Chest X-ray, AP view. Patient: 33 years old, sex M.
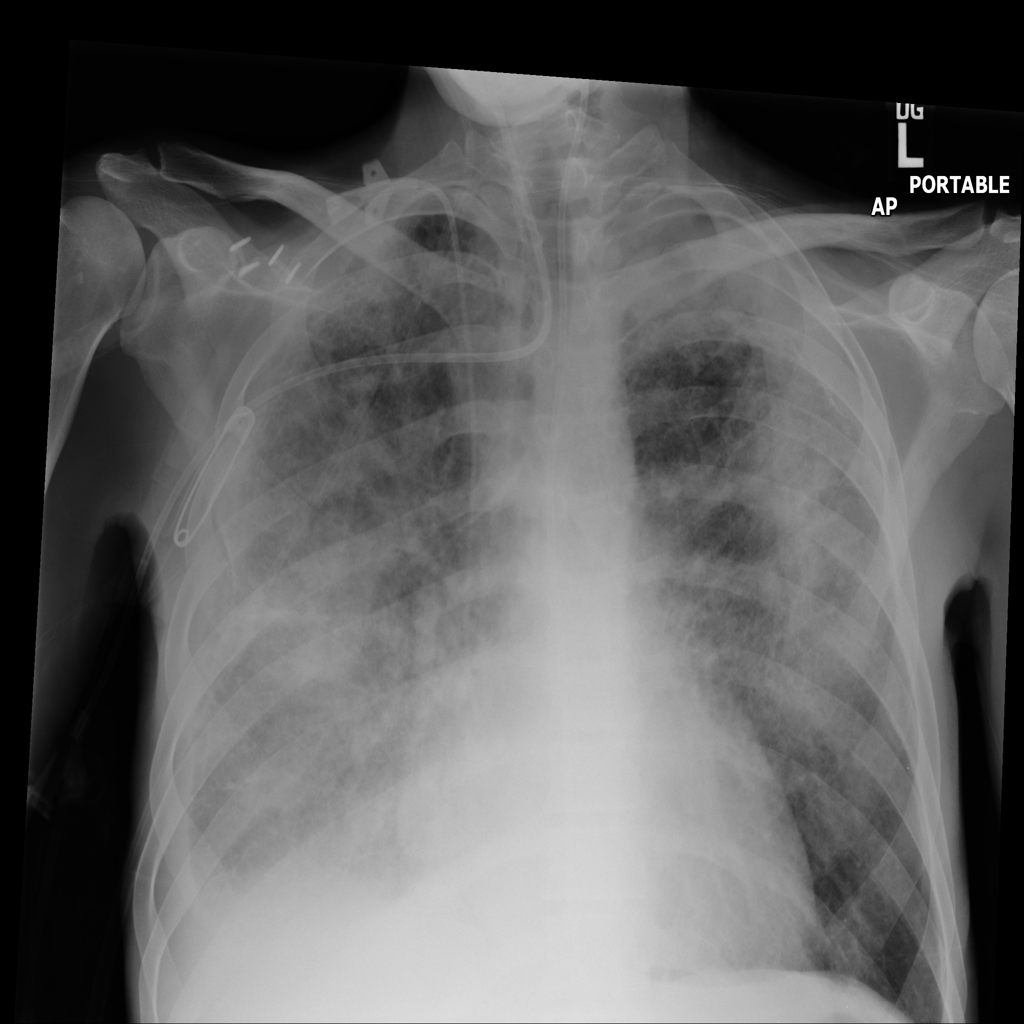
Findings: No Finding